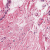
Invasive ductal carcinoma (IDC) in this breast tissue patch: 0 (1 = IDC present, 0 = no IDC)